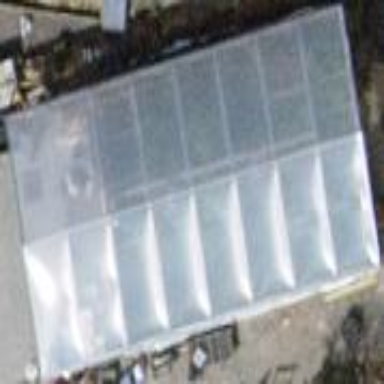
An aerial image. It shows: Greenhouse.